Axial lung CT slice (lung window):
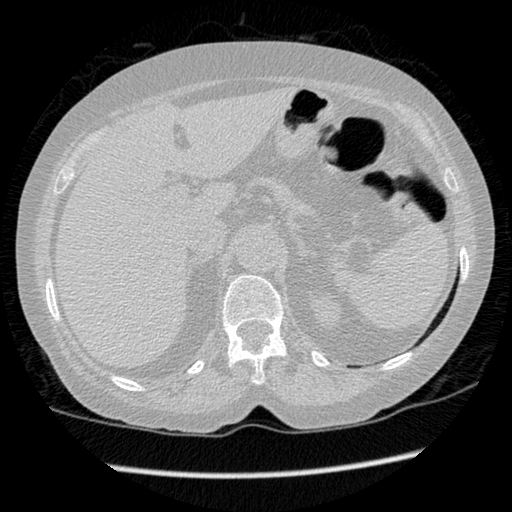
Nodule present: no